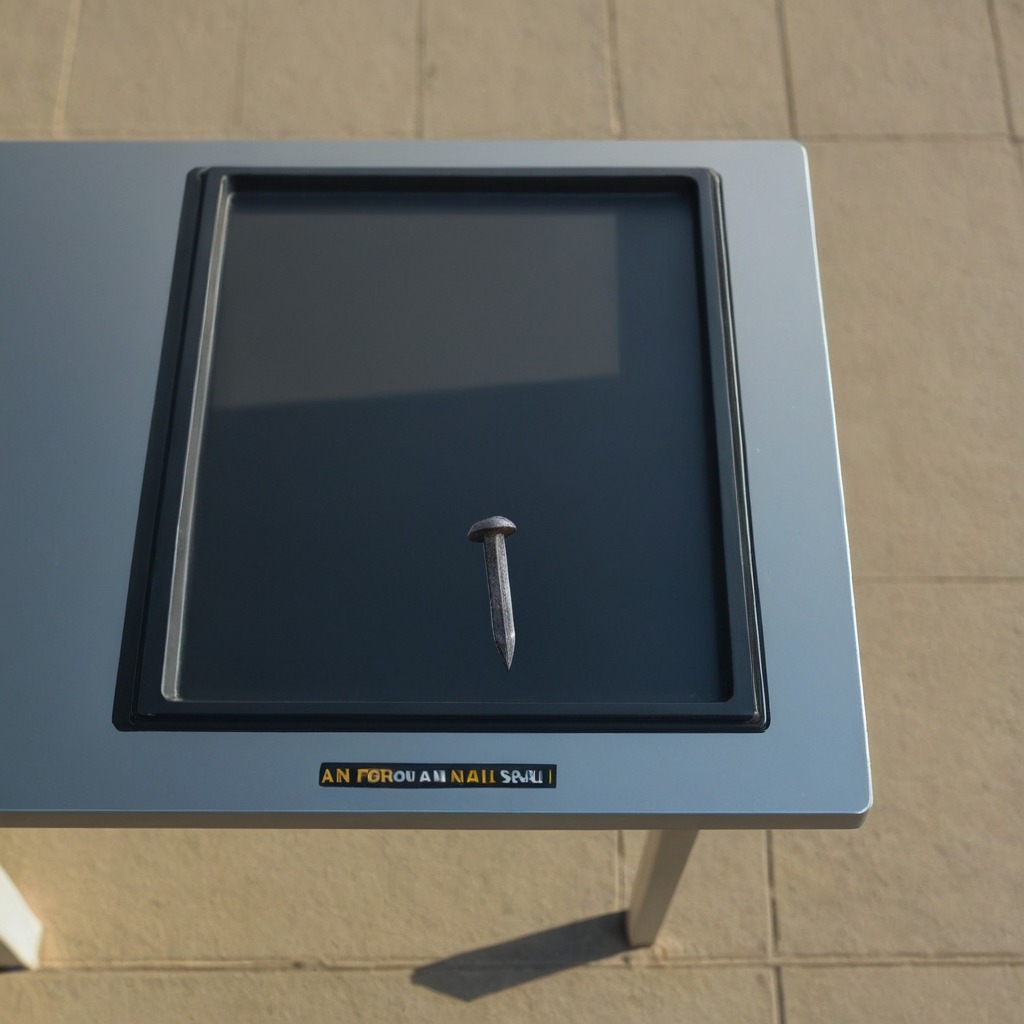
A iron nail is lying on a clean utility table in a temporary outdoor tool station afternoon light present textured surface